如图（图1中各角均为直角），动点\( P \)从点\( A \)出发，以每秒\( 1\mathrm{cm} \)的速度沿\( A \to B \to C \to D \to E \)路线匀速运动，\( \triangle AFP \)的面积\( y \)与点\( P \)运动的时间\( x \)（秒）之间的函数关系图象如右图2所示，则\( CD \)的长度为\(\underline{\quad\quad}\) \(\mathrm{cm}\)．

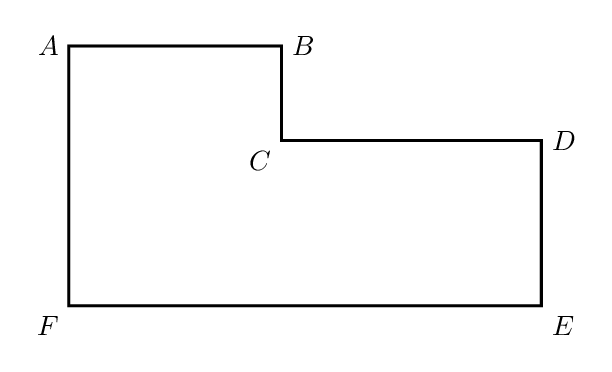
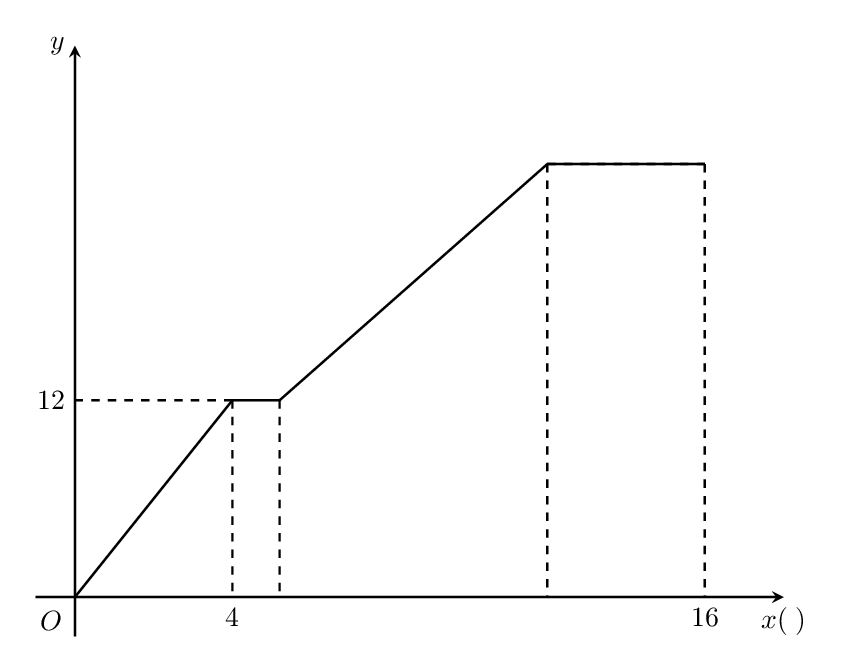
【解答】
\noindent
【答案】\( 6 \)

\vspace{0.5em}
\noindent
【分析】本题考查函数图象问题，注意将实际运行状态与函数图象对应，关注图象中的拐点是解题的关键．将实际运行状态与函数图象对应，关注图象中的拐点，结合函数图象给定的信息确定等量关系求解．

\vspace{0.5em}
\noindent
【详解】解：如图，点\( P \)运动至点\( B \)时，\( x=4 \)，即\( AB=4 \)，

\vspace{0.3em}
\noindent
\(\triangle AFP\)的面积\( =\dfrac{1}{2}AF\cdot AB=12 \)，解得：\( AF=6\mathrm{cm} \)

\vspace{0.3em}
\noindent
\(\therefore BC+DE=6\mathrm{cm} \)，

\vspace{0.3em}
\noindent
\( x=16 \)时，点\( P \)运动至点\( E \)，即\( AB+BC+CD+DE=16\mathrm{cm} \)

\vspace{0.3em}
\noindent
\(\therefore CD=6\mathrm{cm} \)，

\vspace{0.3em}
\noindent
故答案为：\( 6 \)．